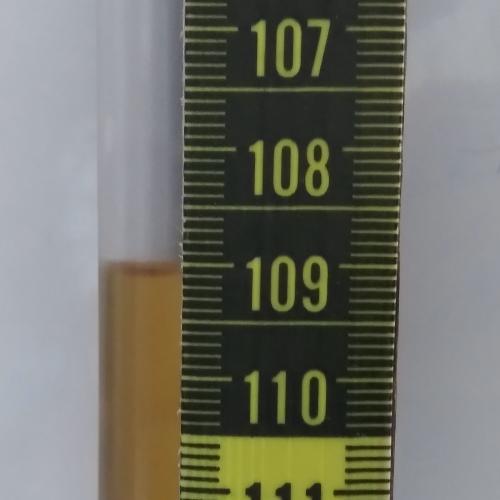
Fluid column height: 109.0 cm